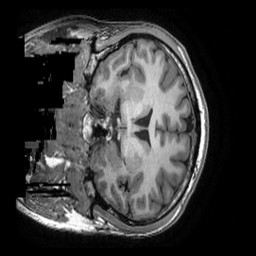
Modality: T1w
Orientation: coronal
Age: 36
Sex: male
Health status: healthy
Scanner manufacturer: ge